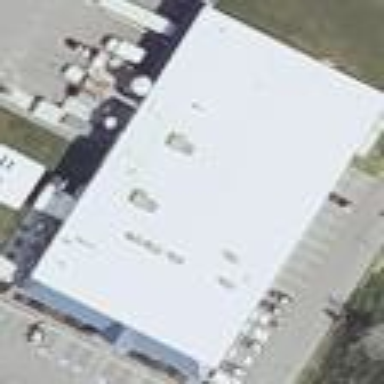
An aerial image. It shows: Commercial building.